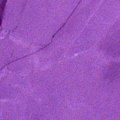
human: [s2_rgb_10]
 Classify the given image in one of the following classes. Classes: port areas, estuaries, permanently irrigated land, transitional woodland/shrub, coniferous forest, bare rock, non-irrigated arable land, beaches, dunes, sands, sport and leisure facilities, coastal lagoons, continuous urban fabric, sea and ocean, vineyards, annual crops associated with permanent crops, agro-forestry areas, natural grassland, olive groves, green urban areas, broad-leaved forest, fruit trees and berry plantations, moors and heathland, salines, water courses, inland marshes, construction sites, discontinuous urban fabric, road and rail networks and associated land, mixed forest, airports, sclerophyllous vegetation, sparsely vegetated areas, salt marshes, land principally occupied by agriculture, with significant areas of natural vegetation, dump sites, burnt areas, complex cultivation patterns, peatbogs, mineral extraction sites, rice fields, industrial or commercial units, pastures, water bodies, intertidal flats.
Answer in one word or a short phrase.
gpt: sea and ocean